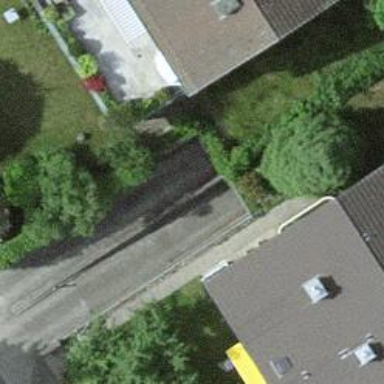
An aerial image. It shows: Retaining wall.